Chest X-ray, AP view. Patient: 32 years old, sex M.
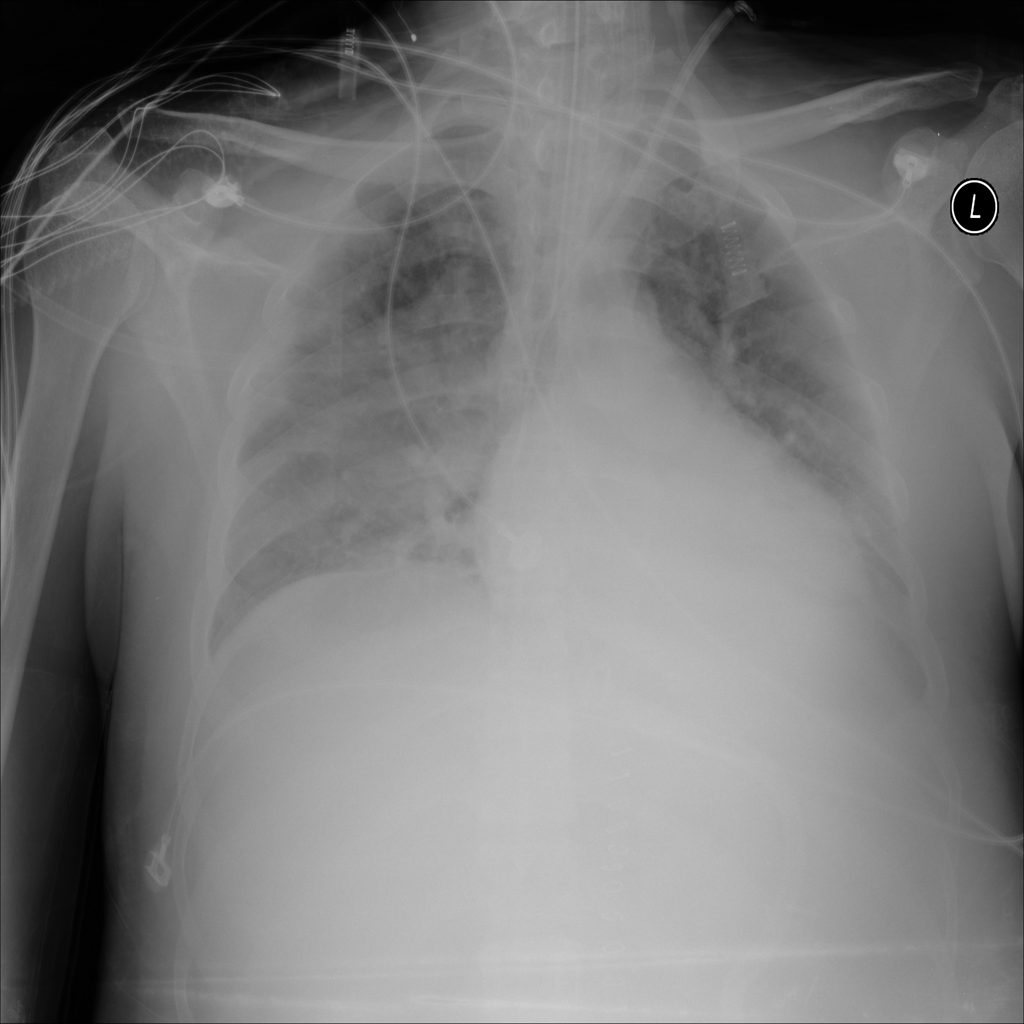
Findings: Atelectasis, Consolidation, Effusion, Infiltration